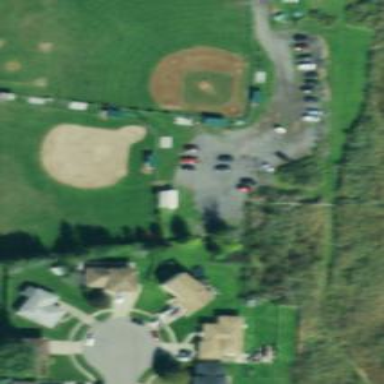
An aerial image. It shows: Baseball pitch for leisure land.